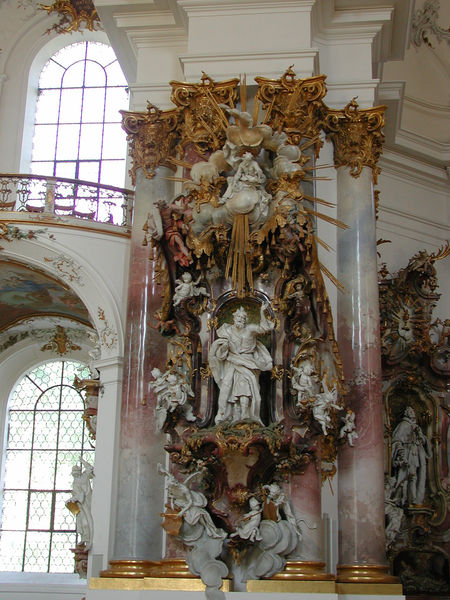
Titel: Kanzel
Künstler: Johann Joseph Christian
Standort: Reutlingen, Kloster Zwiefalten (EU - D - BW)
Schlagwörter: gott, mann, umhang, weiß, wolken, braun, fenster, marmor, säule, säulen, rot, wolke, malerei, barock, johannes, täufer, innenraum, kirche, sonne, figur, gold, interieur, rokoko, rosa, engel, engelchen, putto, skulptur, balkon, bogen, detail, gewölbe, strahlen, hässlich, altar, kapitelle, prediger, christus, predigt, heiliger, korinthisch, putti, heiliger geist, gottvater, ampore, alta, 1700, fkirche